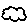
Label: cloud